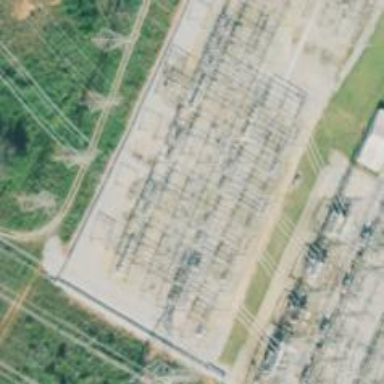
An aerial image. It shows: Switch used for power control.